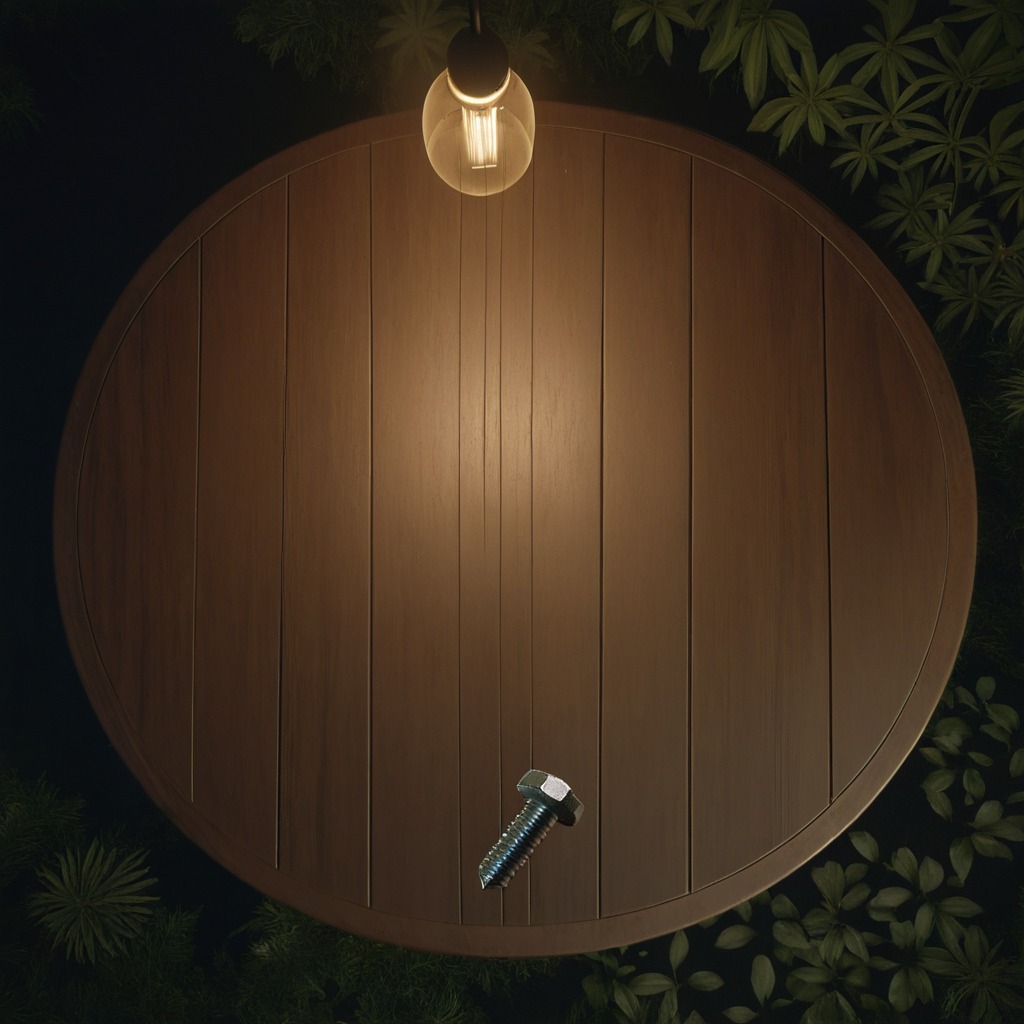
A metal screw is lying on a wooden table inside a jungle field workshop tent at night.